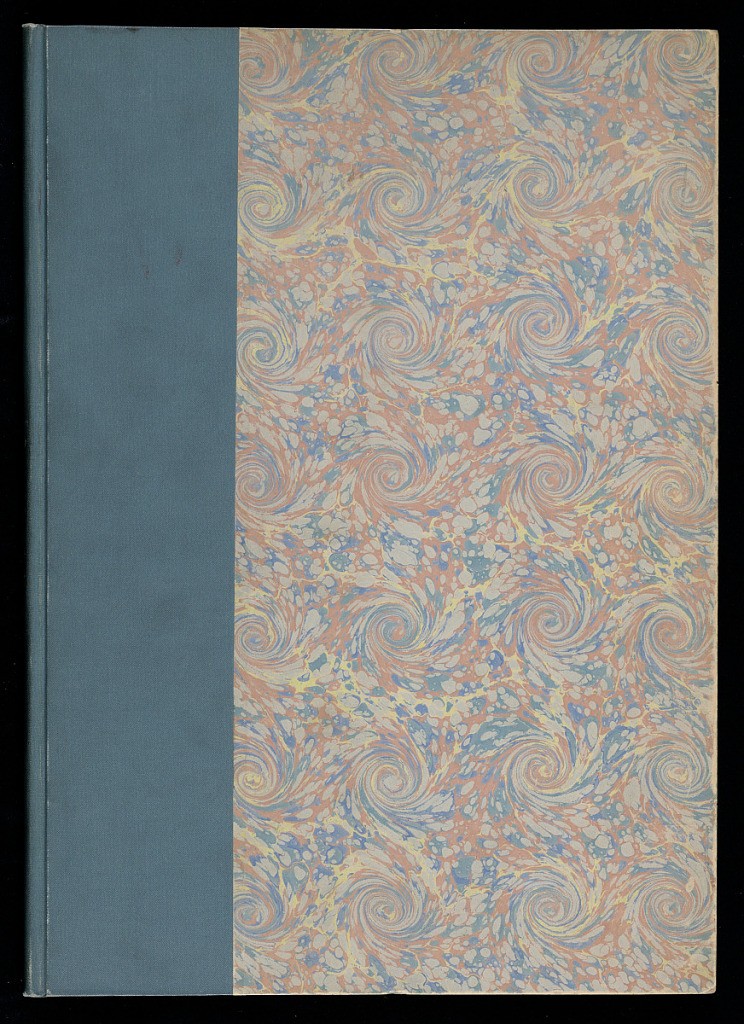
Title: Nouveaux LAMBRIS DE GALERIES, CHAMBRES, ET CABINETS Par Le Sr. J.B. Le Roux, Architect
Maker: Jean-Baptiste Le Roux, French, ca. 1677-1746
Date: early 18th century
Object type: Album
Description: An album of interior wall elevations with different designs for wall treatments featuring decorative paneling, doors, chimney pieces, and bookshelves. The series includes a title page, and each plate is lettered with a legend and scale below. The series was first published by N. Langlois and re-issued by Jean Mariette and included within L'Architecture a la mode…